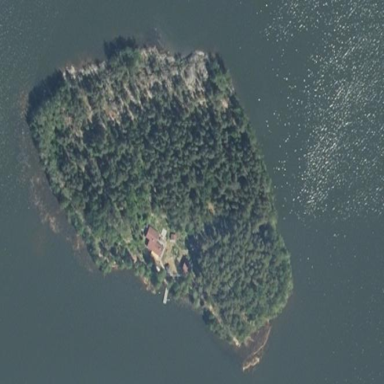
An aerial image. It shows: Islet.